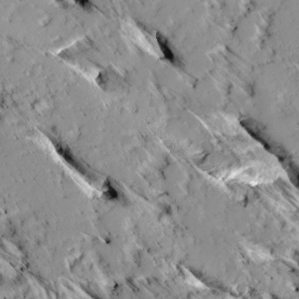
Label: non_frost